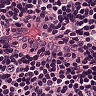
Metastatic tissue present: no